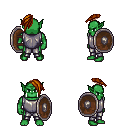
a pixel art fantasy rpg character, male body template, orc, green skin, steel chest armor, metal pants, brunette long mohawk hairstyle, shield, four views (front, back, left, right), 2x2 character sprite sheet, small pixel art, hard edges, no anti-aliasing